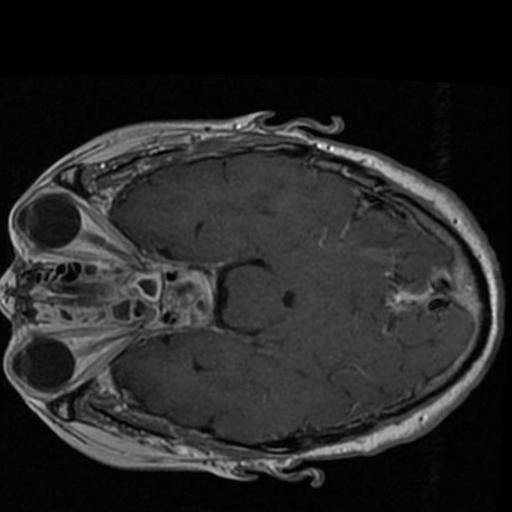
Label: brain_tumor